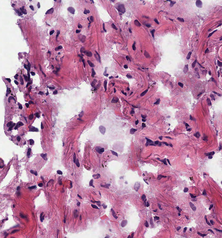
Tumor epithelial tissue: no
Tumor-associated stroma tissue: no
Normal tissue: yes